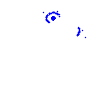
Particle: kaon